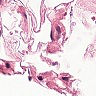
Metastatic tissue present: no